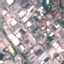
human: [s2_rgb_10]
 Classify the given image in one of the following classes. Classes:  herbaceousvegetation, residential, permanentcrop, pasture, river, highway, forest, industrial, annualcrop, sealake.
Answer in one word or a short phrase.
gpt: Industrial